Question: I am using python and Qt Designer to implement loading tiff images and to enable Pan and Zoom on some mouse event (wheel - zoom, press wheel - pan).
I was looking into some options and classes that can work with images etc, and so far I have found:
> QGraphicsScene, QImage, QGraphicsView
I have three classes (just testing)
1. ViewerDemo which have QGraphicsView element: """description of class"""
# Form implementation generated from reading ui file 'GraphicsViewdemo.ui'
try:
_fromUtf8 = QtCore.QString.fromUtf8
except AttributeError:
def _fromUtf8(s):
return s
class Ui_Dialog(object):
def setupUi(self, Dialog):
Dialog.setObjectName(("Dialog"))
Dialog.resize(500, 500)
self.graphicsView = QtGui.QGraphicsView(Dialog)
self.graphicsView.setGeometry(QtCore.QRect(0, 0, 500, 500))
self.graphicsView.setObjectName(("graphicsView"))
self.retranslateUi(Dialog)
QtCore.QMetaObject.connectSlotsByName(Dialog)
def retranslateUi(self, Dialog):
Dialog.setWindowTitle(QtGui.QApplication.translate("Dialog", "Dialog", None,
QtGui.QApplication.UnicodeUTF8))
2. MyForm class, that is QDialog, where I call class ViewerDemo, loading Image, and put image into QGraphicsView import sys
from ViewerDemo import *
from PyQt4 import QtGui
class MyForm(QtGui.QDialog):
def __init__(self, url, parent=None):
QtGui.QWidget.__init__(self, parent)
self.ui = Ui_Dialog()
self.ui.setupUi(self)
self.scene = QtGui.QGraphicsScene(self)
self.image = QtGui.QImage(url)
pixmap= QtGui.QPixmap.fromImage(self.image)
item=QtGui.QGraphicsPixmapItem(pixmap)
self.scene.addItem(item)
self.ui.graphicsView.setScene(self.scene)
self.scale = 1
QtCore.QObject.connect(self.scene, QtCore.SIGNAL('mousePressEvent()'),self.mousePressEvent)
def mousePressEvent(self, event):
print ('PRESSED : ',event.pos())
(3) is just where the application is executing:
'''
from PyQt4 import QtGui, QtCore
import sys
from MyForm import MyForm
if __name__ == "__main__":
app = QtGui.QApplication(sys.argv)
url = "D:/probaTiff"
myapp = MyForm(url)
myapp.show()
sys.exit(app.exec_())
'''
I found how to do something on mouse-click (left and wheel click), to print pixel coordinates (I will need that to get the coordinates in the Coordinate System of the picture WGS84, for example).
What I need more, is how to zoom picture (wheel or double click, whatever) and to pan picture (holding left mouse click or holding wheel).
Or, is there some better Qt classes for doing this, and some better way
Can you help me please?
This is what I have so far with this code

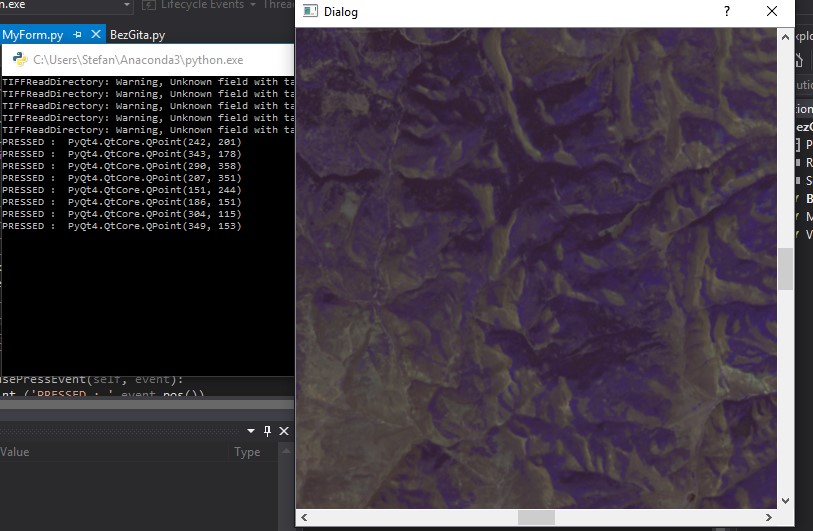
Answer: This is not too difficult to do using the built in capabilities of 'QGraphicsView'.
The demo script below has left-button panning and wheel zoom (including anchoring to the current cursor position). The 'fitInView' method has been reimplemented because the built in version adds a weird fixed margin that can't be removed.
PyQt4 version:
'''
from PyQt4 import QtCore, QtGui
class PhotoViewer(QtGui.QGraphicsView):
photoClicked = QtCore.pyqtSignal(QtCore.QPoint)
def __init__(self, parent):
super(PhotoViewer, self).__init__(parent)
self._zoom = 0
self._empty = True
self._scene = QtGui.QGraphicsScene(self)
self._photo = QtGui.QGraphicsPixmapItem()
self._scene.addItem(self._photo)
self.setScene(self._scene)
self.setTransformationAnchor(QtGui.QGraphicsView.AnchorUnderMouse)
self.setResizeAnchor(QtGui.QGraphicsView.AnchorUnderMouse)
self.setVerticalScrollBarPolicy(QtCore.Qt.ScrollBarAlwaysOff)
self.setHorizontalScrollBarPolicy(QtCore.Qt.ScrollBarAlwaysOff)
self.setBackgroundBrush(QtGui.QBrush(QtGui.QColor(30, 30, 30)))
self.setFrameShape(QtGui.QFrame.NoFrame)
def hasPhoto(self):
return not self._empty
def fitInView(self, scale=True):
rect = QtCore.QRectF(self._photo.pixmap().rect())
if not rect.isNull():
self.setSceneRect(rect)
if self.hasPhoto():
unity = self.transform().mapRect(QtCore.QRectF(0, 0, 1, 1))
self.scale(1 / unity.width(), 1 / unity.height())
viewrect = self.viewport().rect()
scenerect = self.transform().mapRect(rect)
factor = min(viewrect.width() / scenerect.width(),
viewrect.height() / scenerect.height())
self.scale(factor, factor)
self._zoom = 0
def setPhoto(self, pixmap=None):
self._zoom = 0
if pixmap and not pixmap.isNull():
self._empty = False
self.setDragMode(QtGui.QGraphicsView.ScrollHandDrag)
self._photo.setPixmap(pixmap)
else:
self._empty = True
self.setDragMode(QtGui.QGraphicsView.NoDrag)
self._photo.setPixmap(QtGui.QPixmap())
self.fitInView()
def wheelEvent(self, event):
if self.hasPhoto():
if event.delta() > 0:
factor = 1.25
self._zoom += 1
else:
factor = 0.8
self._zoom -= 1
if self._zoom > 0:
self.scale(factor, factor)
elif self._zoom == 0:
self.fitInView()
else:
self._zoom = 0
def toggleDragMode(self):
if self.dragMode() == QtGui.QGraphicsView.ScrollHandDrag:
self.setDragMode(QtGui.QGraphicsView.NoDrag)
elif not self._photo.pixmap().isNull():
self.setDragMode(QtGui.QGraphicsView.ScrollHandDrag)
def mousePressEvent(self, event):
if self._photo.isUnderMouse():
self.photoClicked.emit(self.mapToScene(event.pos()).toPoint())
super(PhotoViewer, self).mousePressEvent(event)
class Window(QtGui.QWidget):
def __init__(self):
super(Window, self).__init__()
self.viewer = PhotoViewer(self)
# 'Load image' button
self.btnLoad = QtGui.QToolButton(self)
self.btnLoad.setText('Load image')
self.btnLoad.clicked.connect(self.loadImage)
# Button to change from drag/pan to getting pixel info
self.btnPixInfo = QtGui.QToolButton(self)
self.btnPixInfo.setText('Enter pixel info mode')
self.btnPixInfo.clicked.connect(self.pixInfo)
self.editPixInfo = QtGui.QLineEdit(self)
self.editPixInfo.setReadOnly(True)
self.viewer.photoClicked.connect(self.photoClicked)
# Arrange layout
VBlayout = QtGui.QVBoxLayout(self)
VBlayout.addWidget(self.viewer)
HBlayout = QtGui.QHBoxLayout()
HBlayout.setAlignment(QtCore.Qt.AlignLeft)
HBlayout.addWidget(self.btnLoad)
HBlayout.addWidget(self.btnPixInfo)
HBlayout.addWidget(self.editPixInfo)
VBlayout.addLayout(HBlayout)
def loadImage(self):
self.viewer.setPhoto(QtGui.QPixmap('image.jpg'))
def pixInfo(self):
self.viewer.toggleDragMode()
def photoClicked(self, pos):
if self.viewer.dragMode() == QtGui.QGraphicsView.NoDrag:
self.editPixInfo.setText('%d, %d' % (pos.x(), pos.y()))
if __name__ == '__main__':
import sys
app = QtGui.QApplication(sys.argv)
window = Window()
window.setGeometry(500, 300, 800, 600)
window.show()
sys.exit(app.exec_())
'''
PyQt5 version:
'''
from PyQt5 import QtCore, QtGui, QtWidgets
class PhotoViewer(QtWidgets.QGraphicsView):
photoClicked = QtCore.pyqtSignal(QtCore.QPoint)
def __init__(self, parent):
super(PhotoViewer, self).__init__(parent)
self._zoom = 0
self._empty = True
self._scene = QtWidgets.QGraphicsScene(self)
self._photo = QtWidgets.QGraphicsPixmapItem()
self._scene.addItem(self._photo)
self.setScene(self._scene)
self.setTransformationAnchor(QtWidgets.QGraphicsView.AnchorUnderMouse)
self.setResizeAnchor(QtWidgets.QGraphicsView.AnchorUnderMouse)
self.setVerticalScrollBarPolicy(QtCore.Qt.ScrollBarAlwaysOff)
self.setHorizontalScrollBarPolicy(QtCore.Qt.ScrollBarAlwaysOff)
self.setBackgroundBrush(QtGui.QBrush(QtGui.QColor(30, 30, 30)))
self.setFrameShape(QtWidgets.QFrame.NoFrame)
def hasPhoto(self):
return not self._empty
def fitInView(self, scale=True):
rect = QtCore.QRectF(self._photo.pixmap().rect())
if not rect.isNull():
self.setSceneRect(rect)
if self.hasPhoto():
unity = self.transform().mapRect(QtCore.QRectF(0, 0, 1, 1))
self.scale(1 / unity.width(), 1 / unity.height())
viewrect = self.viewport().rect()
scenerect = self.transform().mapRect(rect)
factor = min(viewrect.width() / scenerect.width(),
viewrect.height() / scenerect.height())
self.scale(factor, factor)
self._zoom = 0
def setPhoto(self, pixmap=None):
self._zoom = 0
if pixmap and not pixmap.isNull():
self._empty = False
self.setDragMode(QtWidgets.QGraphicsView.ScrollHandDrag)
self._photo.setPixmap(pixmap)
else:
self._empty = True
self.setDragMode(QtWidgets.QGraphicsView.NoDrag)
self._photo.setPixmap(QtGui.QPixmap())
self.fitInView()
def wheelEvent(self, event):
if self.hasPhoto():
if event.angleDelta().y() > 0:
factor = 1.25
self._zoom += 1
else:
factor = 0.8
self._zoom -= 1
if self._zoom > 0:
self.scale(factor, factor)
elif self._zoom == 0:
self.fitInView()
else:
self._zoom = 0
def toggleDragMode(self):
if self.dragMode() == QtWidgets.QGraphicsView.ScrollHandDrag:
self.setDragMode(QtWidgets.QGraphicsView.NoDrag)
elif not self._photo.pixmap().isNull():
self.setDragMode(QtWidgets.QGraphicsView.ScrollHandDrag)
def mousePressEvent(self, event):
if self._photo.isUnderMouse():
self.photoClicked.emit(self.mapToScene(event.pos()).toPoint())
super(PhotoViewer, self).mousePressEvent(event)
class Window(QtWidgets.QWidget):
def __init__(self):
super(Window, self).__init__()
self.viewer = PhotoViewer(self)
# 'Load image' button
self.btnLoad = QtWidgets.QToolButton(self)
self.btnLoad.setText('Load image')
self.btnLoad.clicked.connect(self.loadImage)
# Button to change from drag/pan to getting pixel info
self.btnPixInfo = QtWidgets.QToolButton(self)
self.btnPixInfo.setText('Enter pixel info mode')
self.btnPixInfo.clicked.connect(self.pixInfo)
self.editPixInfo = QtWidgets.QLineEdit(self)
self.editPixInfo.setReadOnly(True)
self.viewer.photoClicked.connect(self.photoClicked)
# Arrange layout
VBlayout = QtWidgets.QVBoxLayout(self)
VBlayout.addWidget(self.viewer)
HBlayout = QtWidgets.QHBoxLayout()
HBlayout.setAlignment(QtCore.Qt.AlignLeft)
HBlayout.addWidget(self.btnLoad)
HBlayout.addWidget(self.btnPixInfo)
HBlayout.addWidget(self.editPixInfo)
VBlayout.addLayout(HBlayout)
def loadImage(self):
self.viewer.setPhoto(QtGui.QPixmap('image.jpg'))
def pixInfo(self):
self.viewer.toggleDragMode()
def photoClicked(self, pos):
if self.viewer.dragMode() == QtWidgets.QGraphicsView.NoDrag:
self.editPixInfo.setText('%d, %d' % (pos.x(), pos.y()))
if __name__ == '__main__':
import sys
app = QtWidgets.QApplication(sys.argv)
window = Window()
window.setGeometry(500, 300, 800, 600)
window.show()
sys.exit(app.exec_())
'''